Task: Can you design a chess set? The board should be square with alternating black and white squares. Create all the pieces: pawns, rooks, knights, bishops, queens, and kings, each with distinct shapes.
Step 5379:
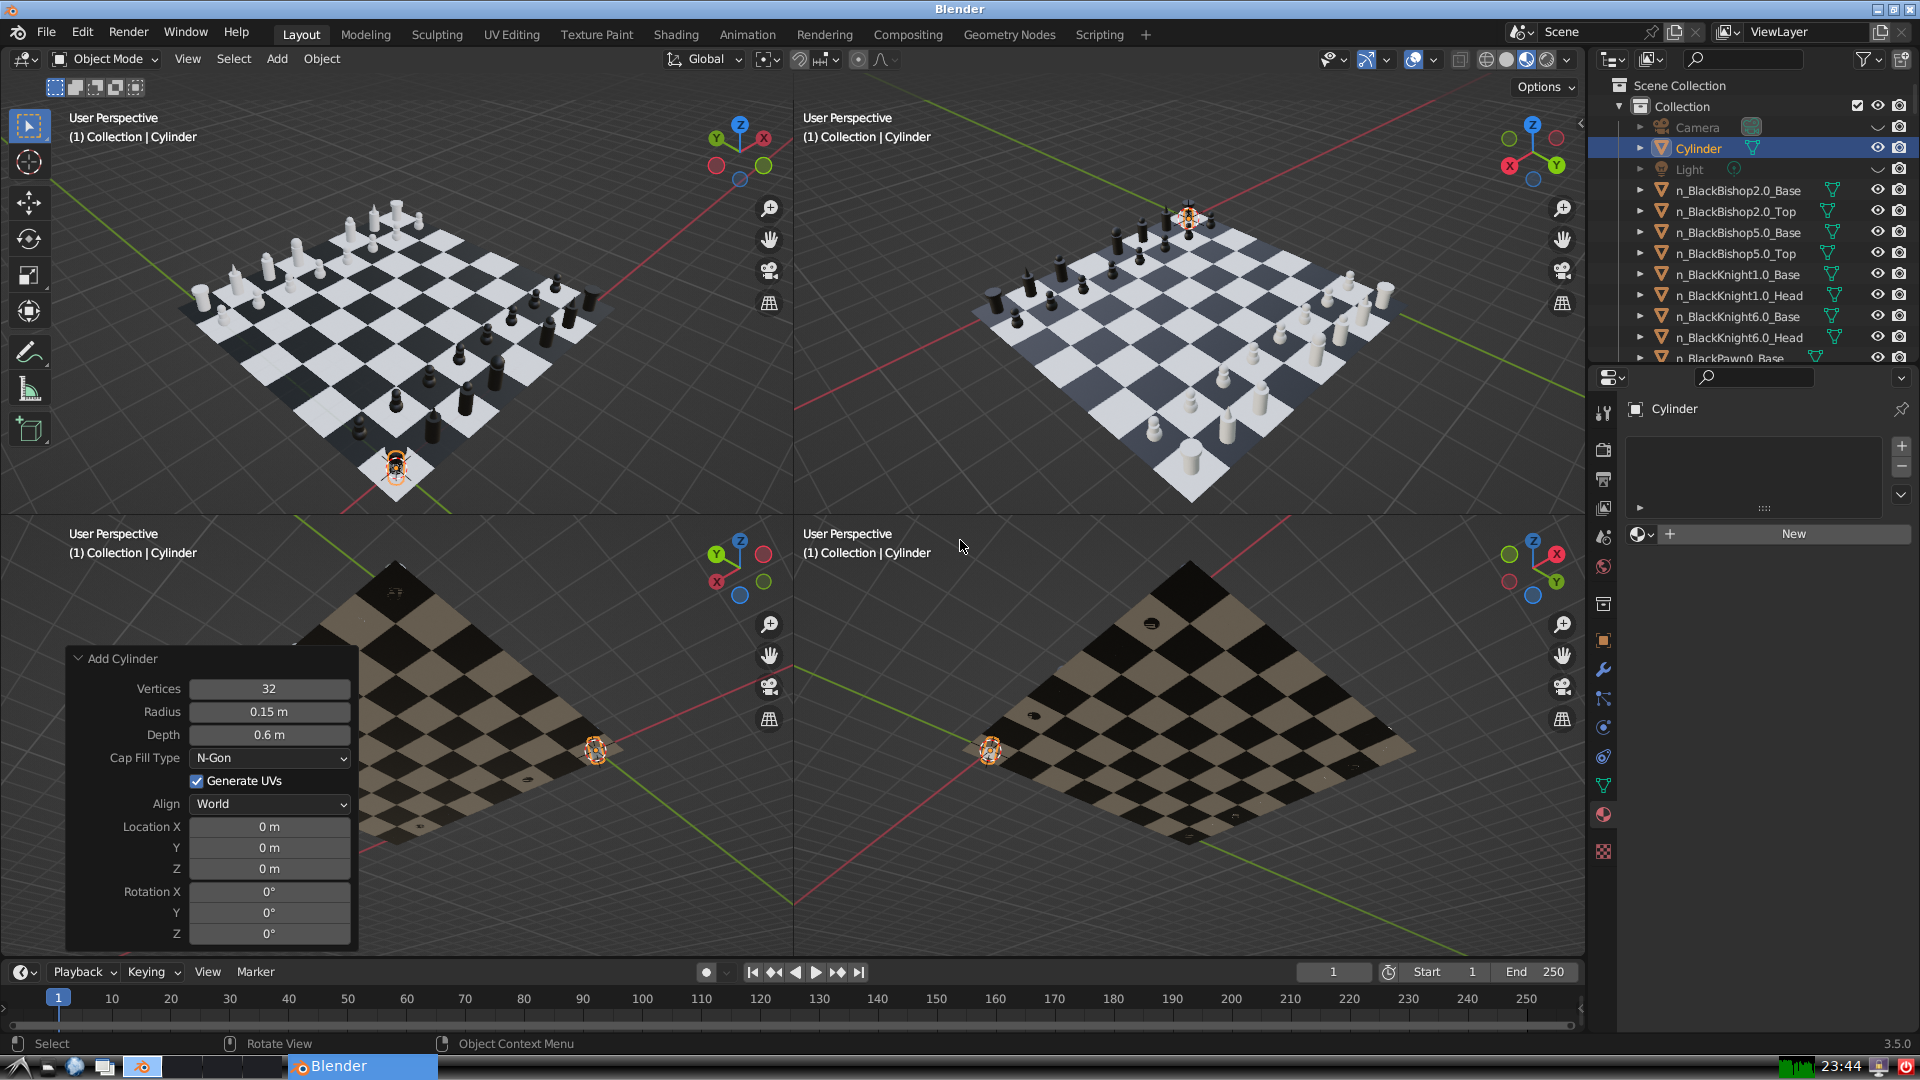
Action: {"key_press": ['Ctrl, Home']}